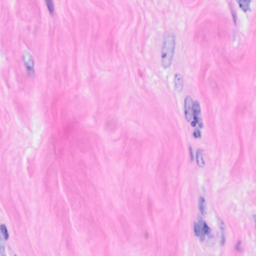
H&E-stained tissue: Breast